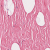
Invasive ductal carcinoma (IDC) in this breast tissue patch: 0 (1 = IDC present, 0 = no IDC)